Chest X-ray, PA view. Patient: 50 years old, sex M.
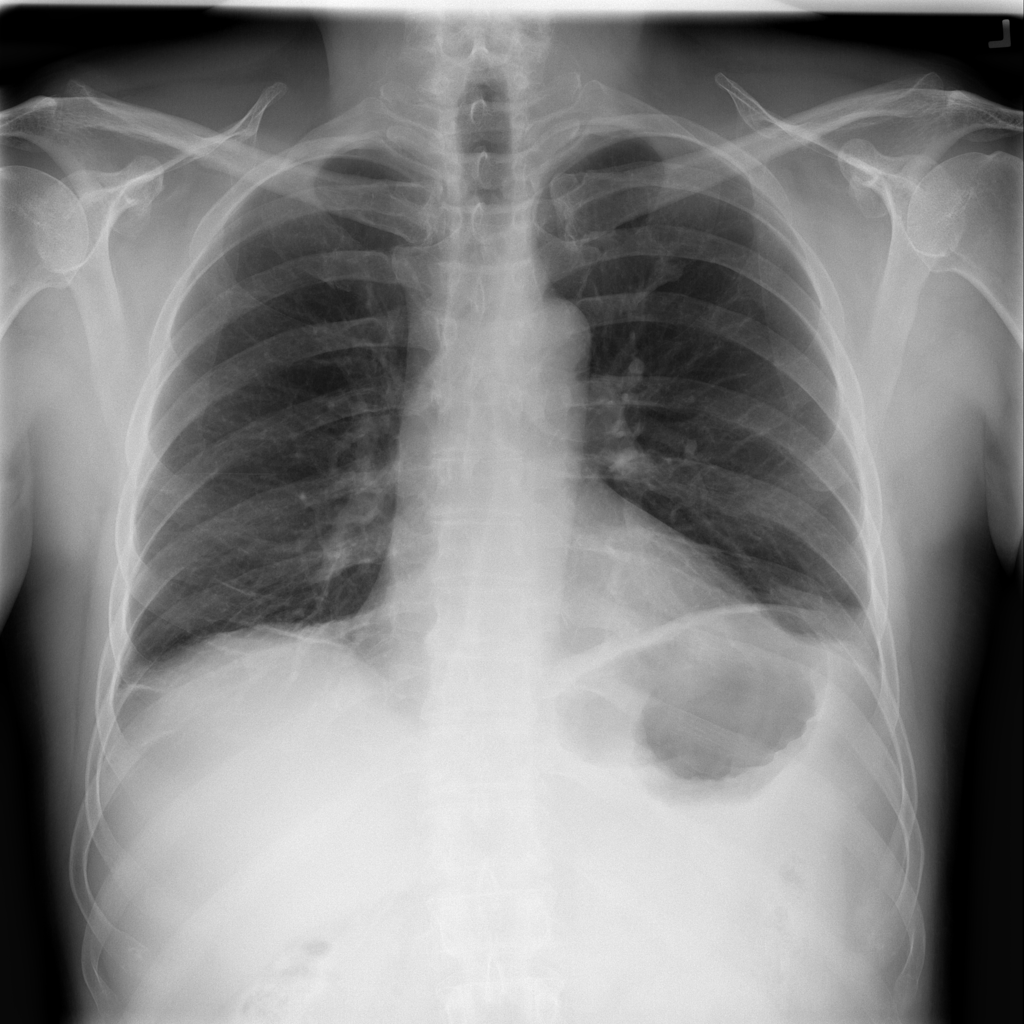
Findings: Atelectasis, Cardiomegaly